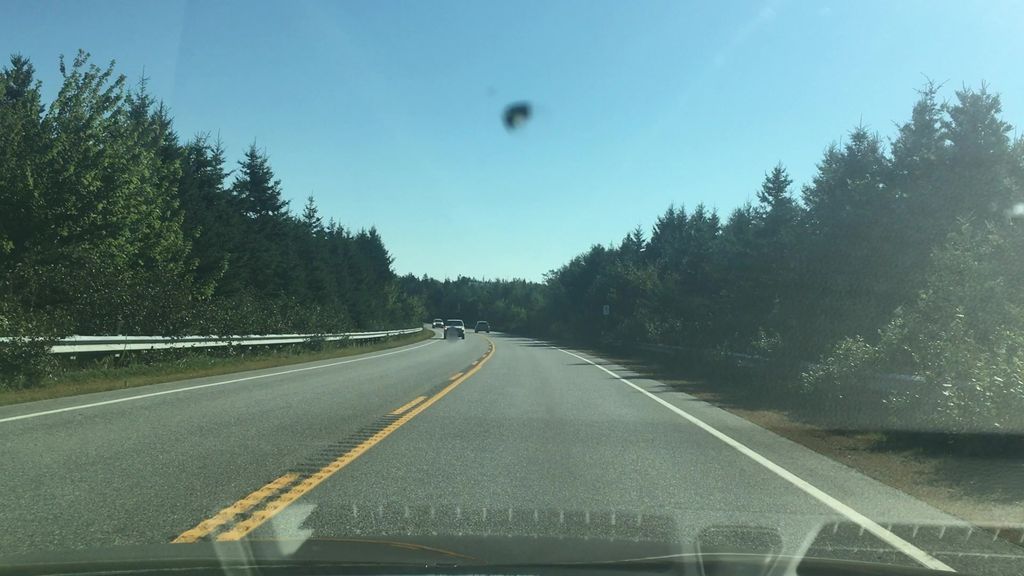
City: halifax